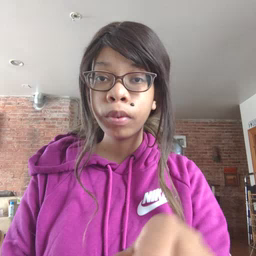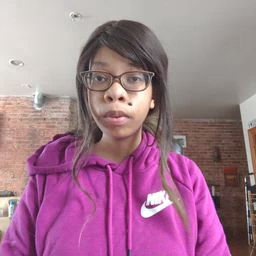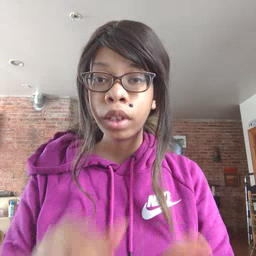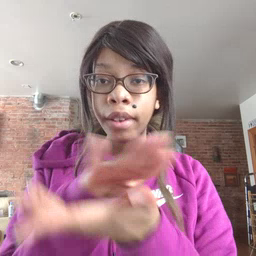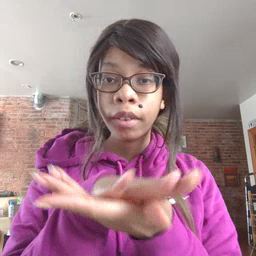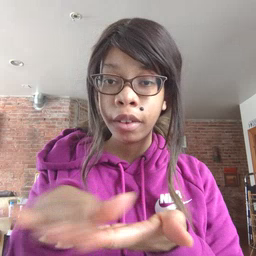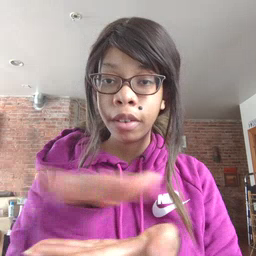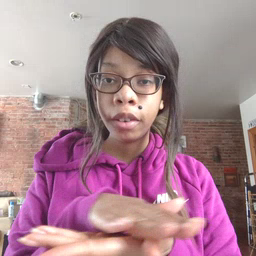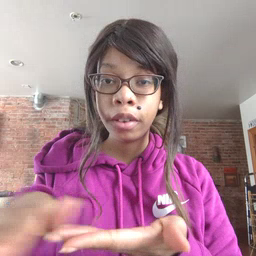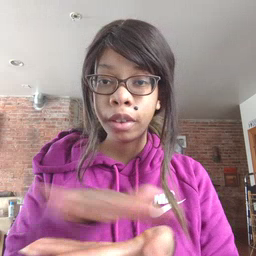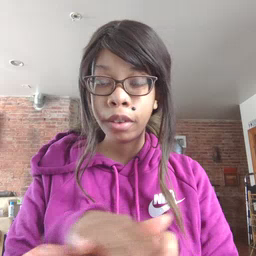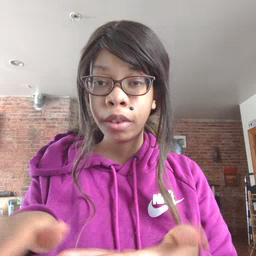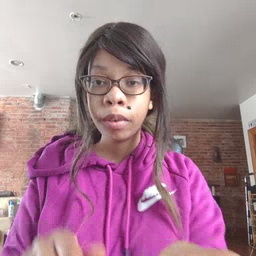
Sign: clean